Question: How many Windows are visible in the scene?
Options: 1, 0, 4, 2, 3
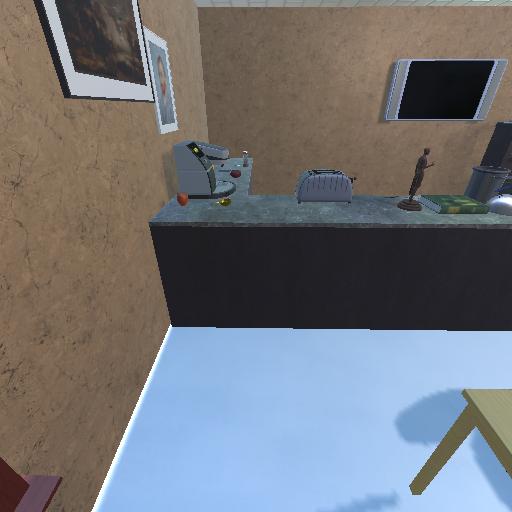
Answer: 1